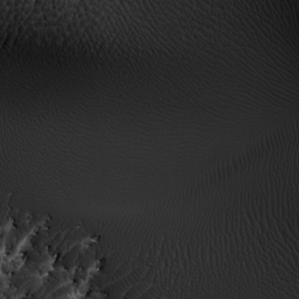
Label: non_frost